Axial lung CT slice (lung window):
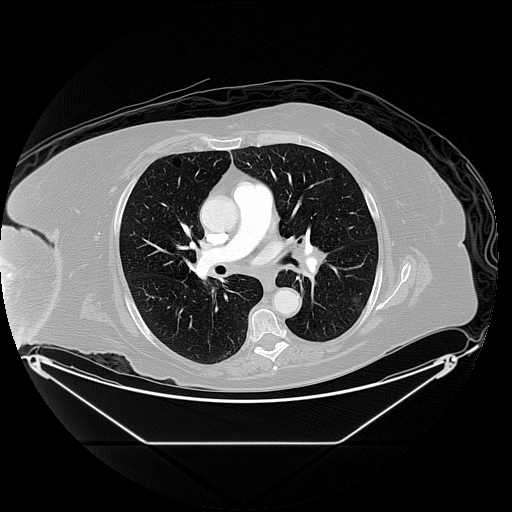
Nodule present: no